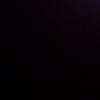
Label: space